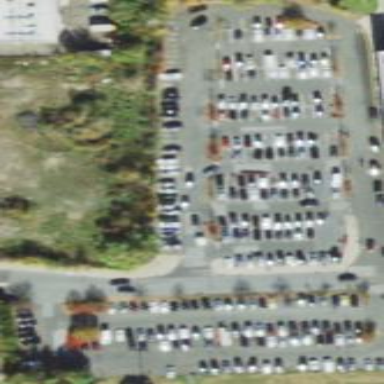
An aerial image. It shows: Parking area with asphalt surface.